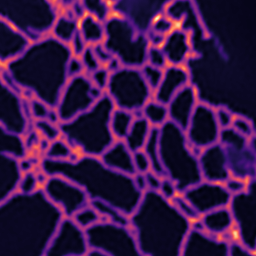
Label: Super-resolution ER image